Question: I am using <URL> to create a grid based layout for images and other elements, everything works fine, I am only stuck with adding inner gaps between the '.columns'.
The outcome is currently as follows:

As you can see the gap is equal but the height of the elements within the row isn't.
I tried to use borders, I manged to get the elements the same height but then the gaps didn't have an equal space...
Note, the gab/padding need to be adjustable.
I have put together a JSFiddle here <URL>
Here is the CSS:
'''
/*GRID SYSTEM =================================================================*/
.grid {
width: 100%;
margin-bottom: 10px;
position: relative;
display: table;
table-layout: fixed;
opacity: 0;
}
.grid .grid {
opacity: 1;
}
.grid:last-of-type {
margin-bottom: 0;
}
.grid .column {
padding: 0 10px;
display: table-cell;
}
.grid .column:first-of-type {
padding-left: 0;
}
.grid .column:last-of-type {
padding-right: 0;
}
/*Columns width settings*/
.grid .size-1of1 {
width: 100%
}
.grid .size-1of2 {
width: 50%;
}
.grid .size-1of3 {
width: 33.33%;
}
.grid .size-1of4 {
width: 25%;
}
.grid .size-1of5 {
width: 20%;
}
'''
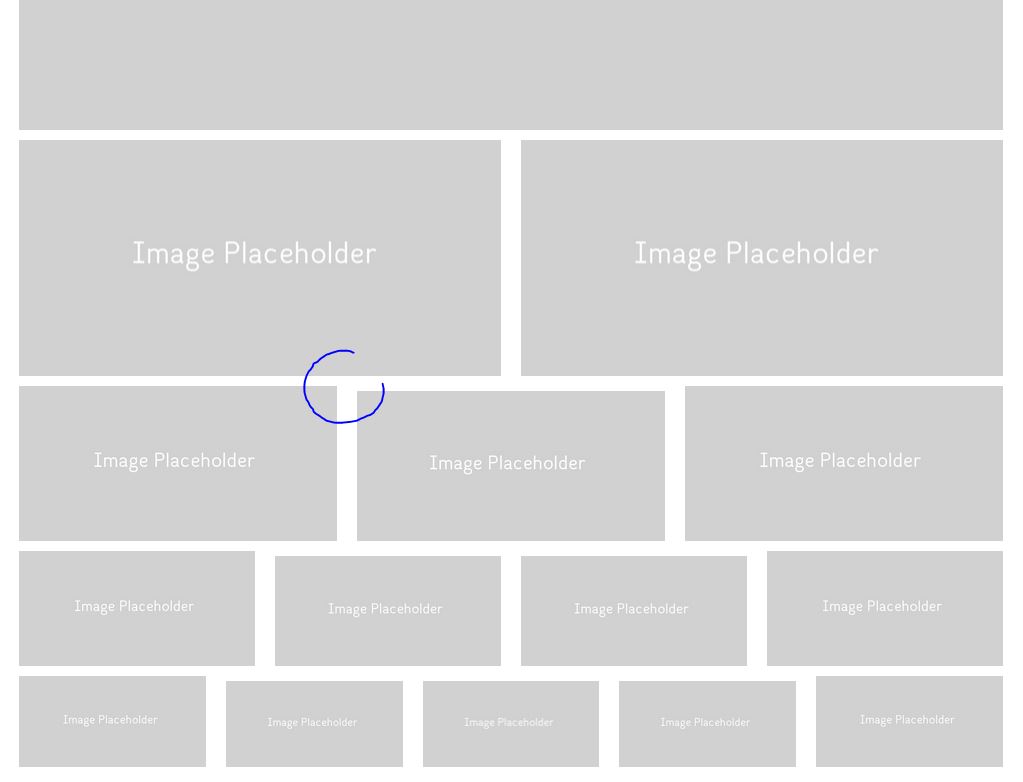
Answer: Issue is due to removing 'padding' in '.grid .column:first-of-type' and '.grid .column:last-of-type'. It will cause width difference for '.column' divs.
Instead add negative margin for '.grid' to remove left and right padding.
'''
.grid {
....
margin-left: -5px;
margin-right: -5px;
}
'''
Please check the fiddle - <URL>